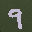
Label: 9